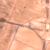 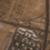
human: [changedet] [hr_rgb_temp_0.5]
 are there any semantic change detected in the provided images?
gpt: Some buildings were edified near the horizontal road.